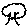
Label: tree